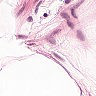
Metastatic tissue present: no